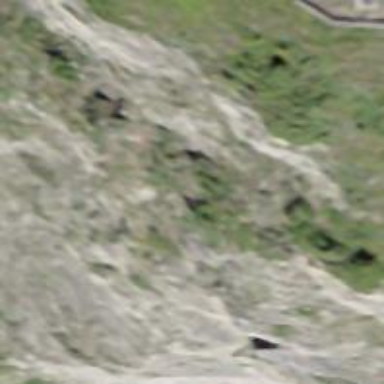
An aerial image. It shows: Cliff in nature.